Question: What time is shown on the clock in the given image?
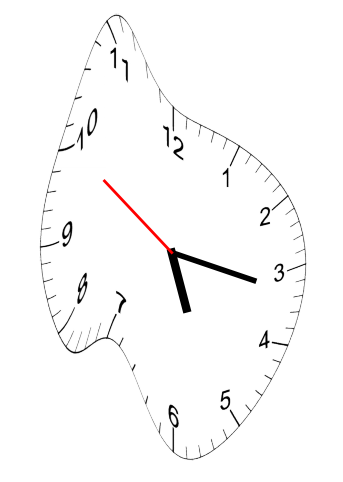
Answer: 05:16:50